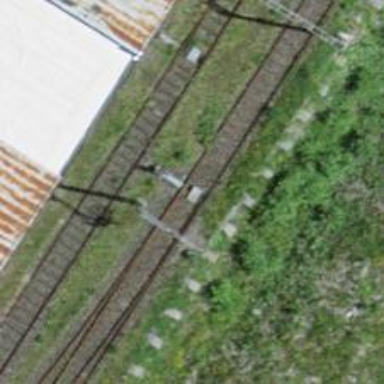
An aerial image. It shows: Single spur service track.